Question: During a site build, I came across this direction for mouseover styles in the design (paraphrased by me):

This is simple enough to do with js (or even css) image swapping... but it made me ponder. There are going to be a few dozen such icon links across the site - each paired with text, and each potentially needing additional colors, or to have the blue color adjusted. It would be a headache to create a new version of each image for any additional colors, and it would be a nightmare if any colors needed to be adjusted. Wouldn't it be nice if you could control the text and image colors in one place with css?
I've done some research, and popular opinion on affecting the color in an image seems to be split between working with CSS3 masks or putting the whole works in SVG. CSS Masks are a very attractive option for their simplicity, but have <URL>.
So, is anyone aware of a solution that would enable me to effectively change the color of a flat .png image, that provides adequate browser support? Bonus points for simplicity/elegance, but I'll accept anything that only requires a path to a .png image and a hex color. Thanks!
---
For the record, IE9-10 are out of scope here - we're only looking at 8 and 11. Thanks!
---
Other (failed) considerations
I've considered simply creating an inverted "stencil" of each icon and overlaying it on a background color. This, however, poses a problem for our users and content editors, since these icons will be used elsewhere and a white stencil on a white background is useless.
Also read the answers <URL>, but filters don't seem to accept a hex value nor are they fully supported. The icon font might work, but would not be easily extensible/modifiable to a non-savvy user - the "upload-to-cms" functionality is very desired here.
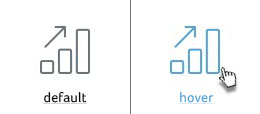
Answer: # Answer & Demo
> I've solved the problem, here is a <URL>.
### Pros
- - -
### Cons
- In order to be compatible with all the color formats, it needs the <URL>.
## HTML
'''
<input type="text" value="#669dbb">
<button>Change color</button>
<img src="data:image/png;base64,(..)">
'''
Simple enough, an '<input>' for the color you want the image to change to, and a '<button>' to apply the changes. (By the way, the original value is the lightblueish you have on your default icon).
## JavaScript
'''
var img = document.querySelector("img");
var button = document.querySelector("button");
var text = document.querySelector("input");
var canvas = document.createElement("canvas");
var context = canvas.getContext("2d");
button.onclick = function () {
changeColor(text.value);
};
changeColor = function (inputColor) {
canvas.setAttribute("width", img.width);
canvas.setAttribute("height", img.height);
context.drawImage(img, 0, 0);
var dataObject = context.getImageData(0, 0, canvas.width, canvas.height);
var data = dataObject.data;
for (var i = 0; i < data.length; i += 4) {
var r = data[i],
g = data[i + 1],
b = data[i + 2],
a = data[i + 3];
var notTransparent = a != 0;
var nonBackground = ( notTransparent && r != 255 && g != 255 && b != 255 );
if ( nonBackground ) {
var input = tinycolor(inputColor);
var rgb = input.toRgb();
data[i] = rgb.r;
data[i + 1] = rgb.g;
data[i + 2] = rgb.b;
data[i + 3] = a;
}
}
context.putImageData(dataObject, 0, 0);
img.src = canvas.toDataURL();
}
'''
## Explanation
Okey, what's going on here, I'm going to center my explanation on the 'changeColor()' function as the other code blocks are just background work.
- '''<canvas>'- - <URL>''
# Just one more thing
Now, while that may be cool and all, it would take a lot of grunt-work to get going, so I've made it easier for you, here is a library that allows you to do what you want: <URL>
It's not nearly polished, but it will do the job, here is how it works.
## HTML(head)
'''
<script src=tinycolor.js></script>
<script src=amazingicon.js></script>
'''
## HTML(body)
'''
<a class="amazingIcon" href="some-url" data-src="icon-image-url">icon-label</a>
'''
Fairly simple, we use the 'data-src' to create a pseudo-custom attribute.
## JavaScript
'''
AmazingIcon.parseDocument();
AmazingIcon.hover(function(icon,ev){
icon.setColor("lightblue");
});
'''
The 'AmazingIcon.parseDocument()' function will convert any anchor with the class 'amazingIcon' to an Amazing Icon.
The 'AmazingIcon.hover(callback)' function applies the hover event to all the amazing icons, the hover event function will recieve both '(icon,event)' arguments, which you can manipulate accordingly. (More on the documentation)
## CSS
'''
.AmazingIconObject{
/* Display icons in the same row */
display: inline-block;
/* Aligning icons vertically inside parent */
vertical-align: top;
/* Centering labels */
text-align: center;
/* Sepparation between the icons */
margin-right: 5px;
/* Break label to fit icon width */
word-wrap: break-word;
/* Sets the width of the anchor (not the icon) */
width: 100px;
/* The following properties are design-subjective */
font-family: Verdana;
font-weight: bold;
color: lightcoral;
margin-right: 5px;
text-decoration: none;
}
'''
Very simple, if you'd like to know more of how it works of course it's all in the github, feel free to reproduce and modify the code as you and any other readers please.
## Demostration
As it's difficult to use demonstrate with non-crossorigin sources, I'll just show you an image of what that would look like.

Hope this helps, see ya!